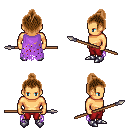
a pixel art fantasy rpg character, male body template, human, tanned skin, maroon tattered cape, red pants, brown short topknot hairstyle, metal boots, spear, four views (front, back, left, right), 2x2 character sprite sheet, small pixel art, hard edges, no anti-aliasing